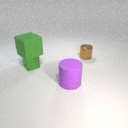
small brown metal cylinder behind small green metal cube